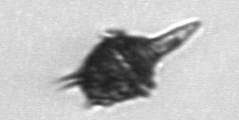
Label: Amylax